Question: Hi I want help in Assigning a content on left side of the Box
Example Please see this JS fiddle <URL>
'''
div {
width: 400px;
height: 200px;
background-color:#ccc;
padding:10px;
margin-left:25%;
color:#000000;
margin-bottom:8px;
opacity:0.95;
filter:alpha(opacity=95); /* For IE8 and earlier */
-webkit-border-radius: 5px;
-moz-border-radius: 5px;
border-radius: 5px;
position: relative;
}
div:before {
content: "+";
height: 30px;
width: 30px;
text-align: center;
line-height: 30px;
background: orange;
color: #fff;
display: block;
left: -30px;
position: absolute;
}
'''
But the Content of the CSS how should i click it i mean i need to keep different buttons like that
To short the answer
For each post on the page left side i want to display a box

Please help me with this .
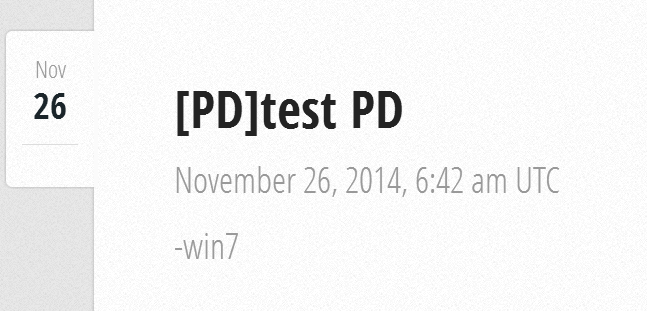
Answer: How does this look:
HTML:
'''
<div id="main"> </div>
'''
CSS:
'''
div {
width: 400px;
height: 200px;
background-color:#ccc;
padding:10px;
margin-left:25%;
color:#000000;
margin-bottom:8px;
opacity:0.95;
filter:alpha(opacity=95); /* For IE8 and earlier */
-webkit-border-radius: 5px;
-moz-border-radius: 5px;
border-radius: 5px;
position: relative;
}
#appended {
height: 10px;
width: 10px;
text-align: center;
line-height: 10px;
background: orange;
color: #fff; top: 10px;
border-radius: 0;
left: -30px;
position: absolute;
}
'''
jQuery:
'''
$('#main').before('<div id="appended" onclick="someFunction()">+</div>');
'''
<URL>
EDIT:
Added some more HTML to demonstrate multiple posts. Changed the CSS a bit because I wouldn't recommend you capture both 'divs' with the first declaration. Added an implementation of 'someFunction()' in order to show how it works.
Here: <URL>